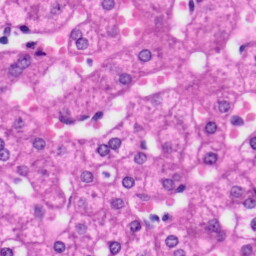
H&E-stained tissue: Liver